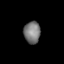
Tissue: lung
Cell type: Epithelial cells
Senescence score: 0.2338
Nuclear area (px): 357
Mean DAPI intensity: 119.134